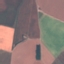
Land use / land cover class: AnnualCrop